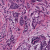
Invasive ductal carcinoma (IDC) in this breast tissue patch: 0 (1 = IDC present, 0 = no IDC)